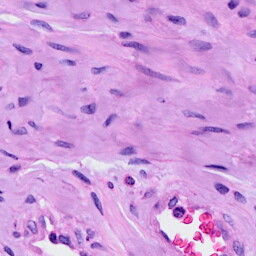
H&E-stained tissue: Cervix